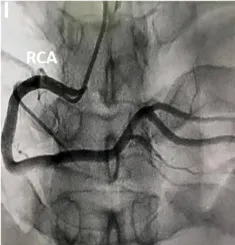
(H-J) Coronary angiography scan. The scan indicates that there are no significant narrowings or stenosis observed in either the left or right coronary arteries.
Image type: radiology (x_ray)